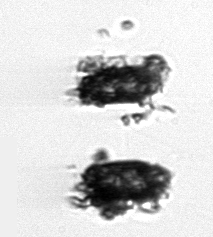
Label: Thalassiosira_TAG_external_detritus